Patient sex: M
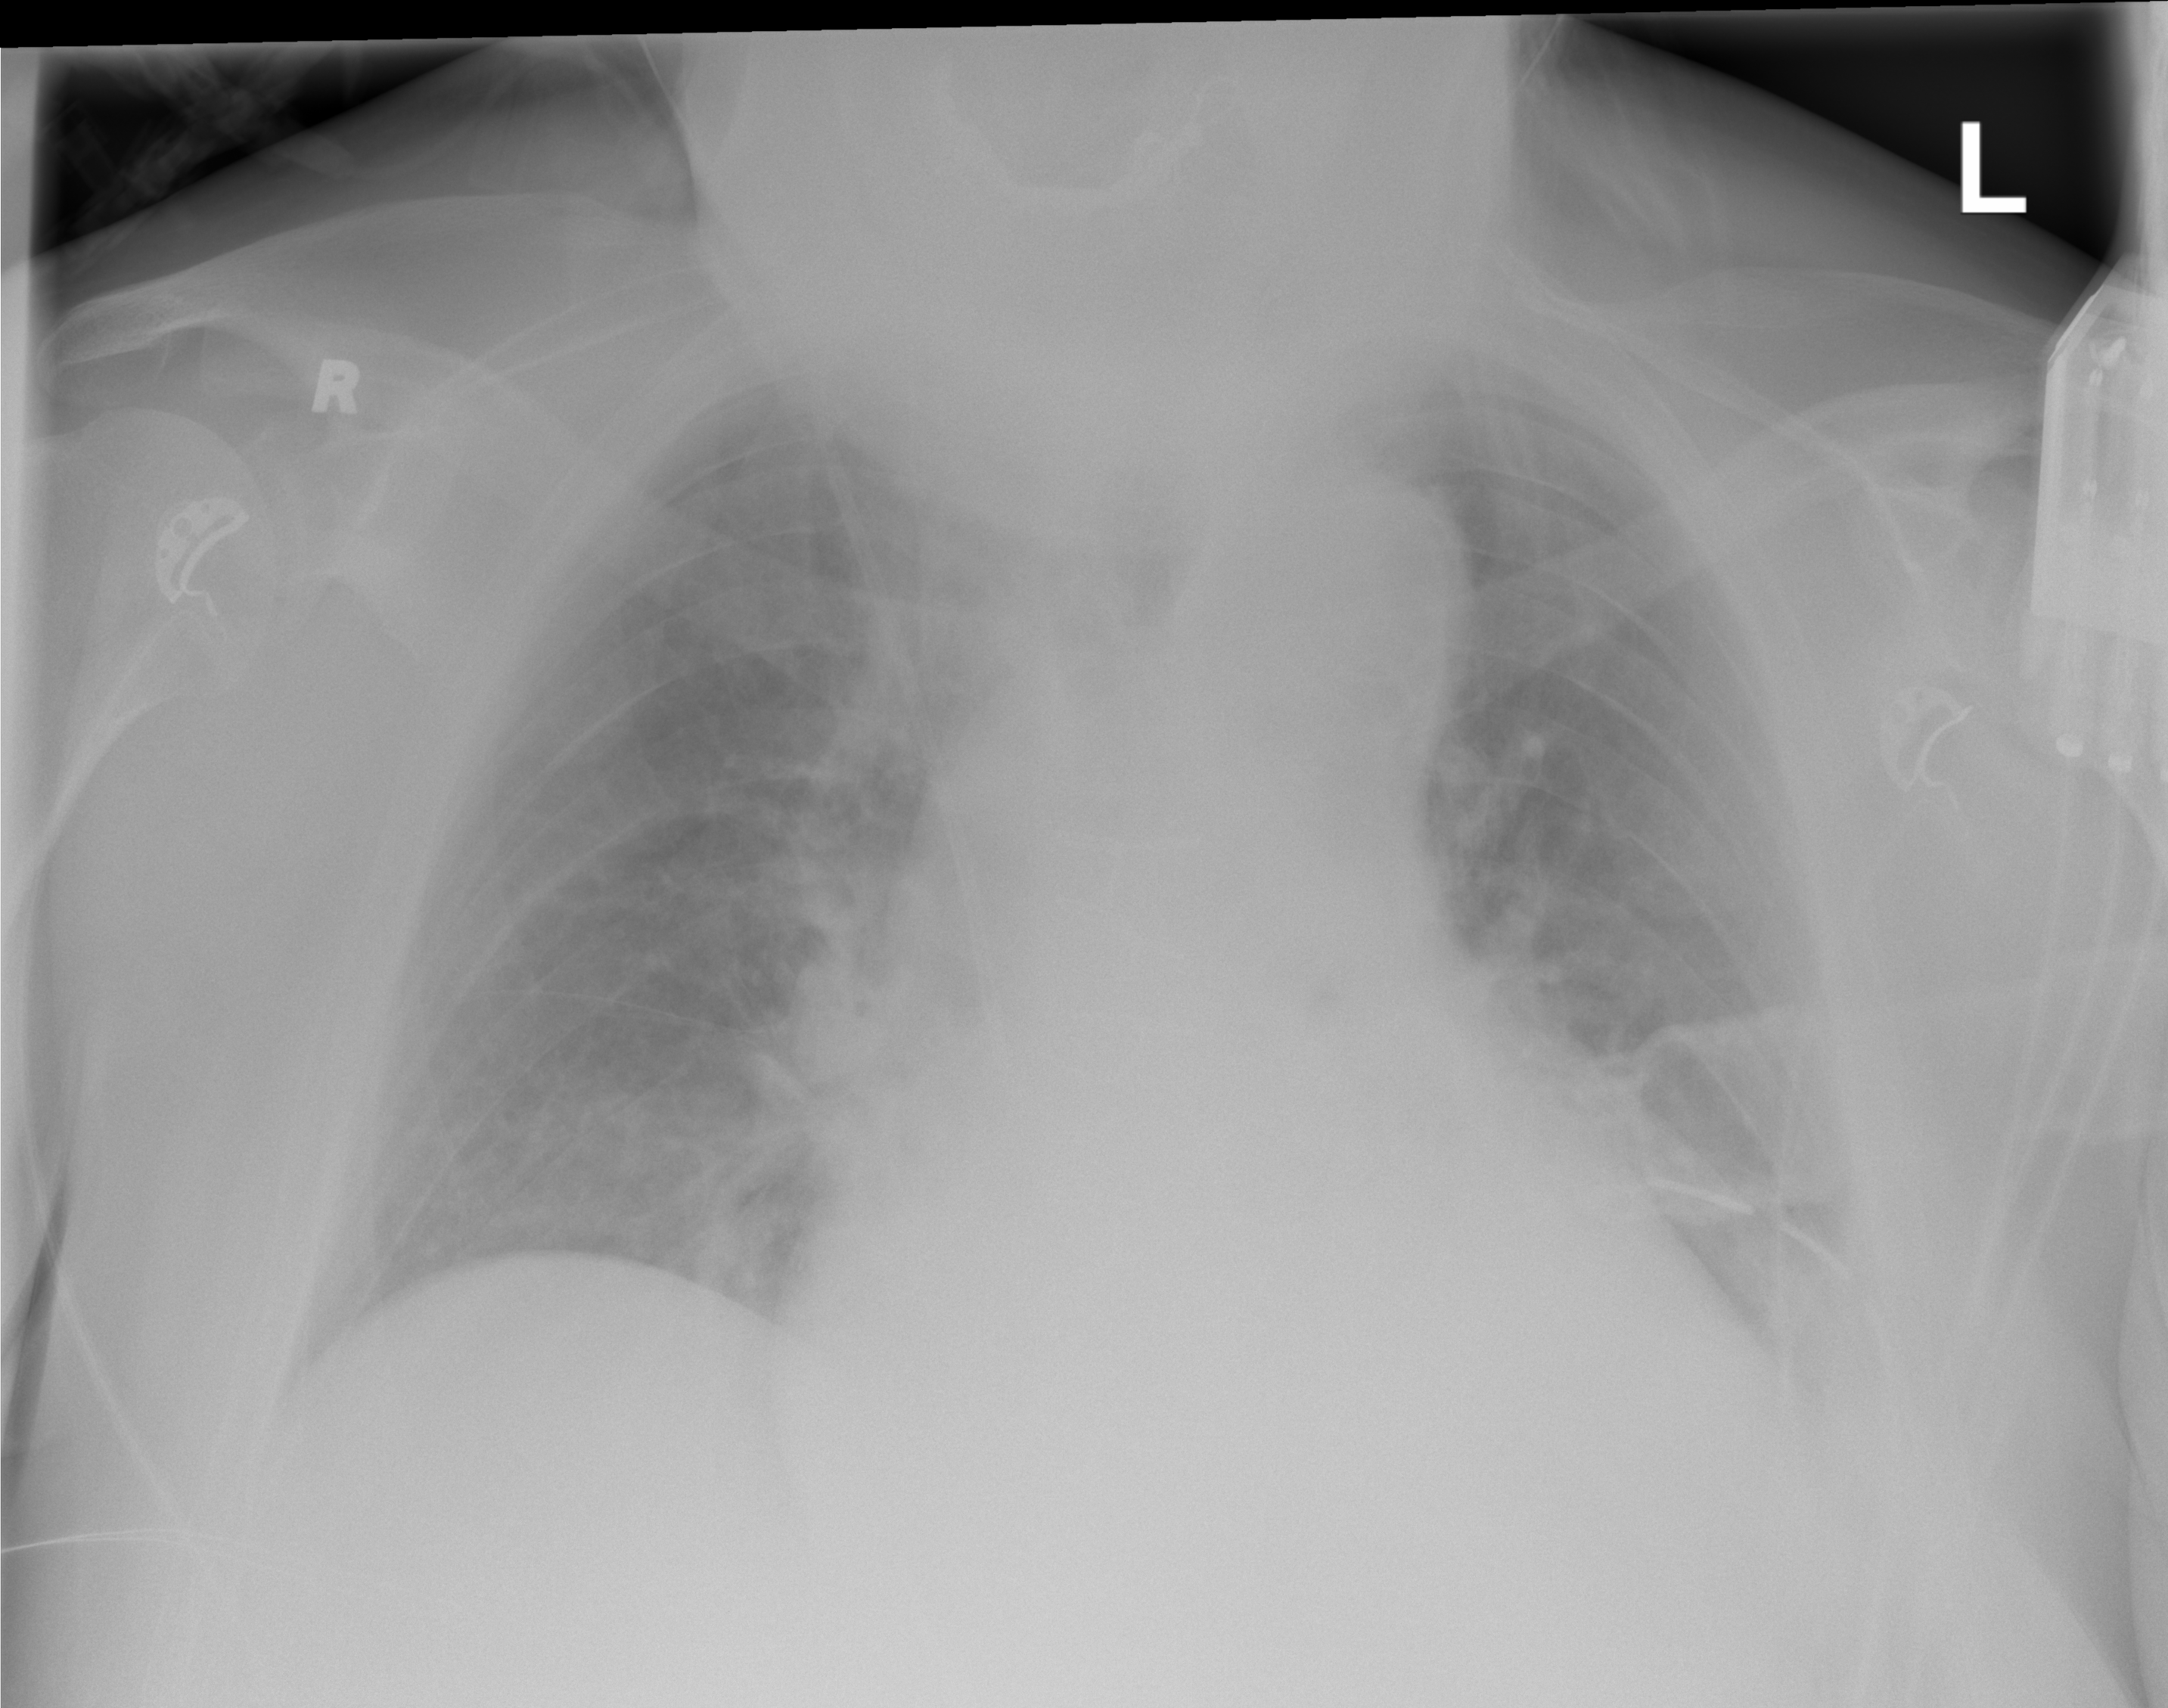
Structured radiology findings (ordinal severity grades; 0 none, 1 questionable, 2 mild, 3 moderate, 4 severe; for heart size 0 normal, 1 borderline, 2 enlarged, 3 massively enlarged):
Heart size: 2
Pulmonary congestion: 0
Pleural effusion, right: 0
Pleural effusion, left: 0
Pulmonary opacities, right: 0
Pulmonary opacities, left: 0
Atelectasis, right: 1
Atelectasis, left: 1